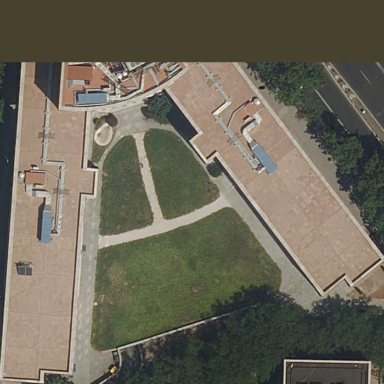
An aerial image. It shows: Government office building.